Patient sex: M
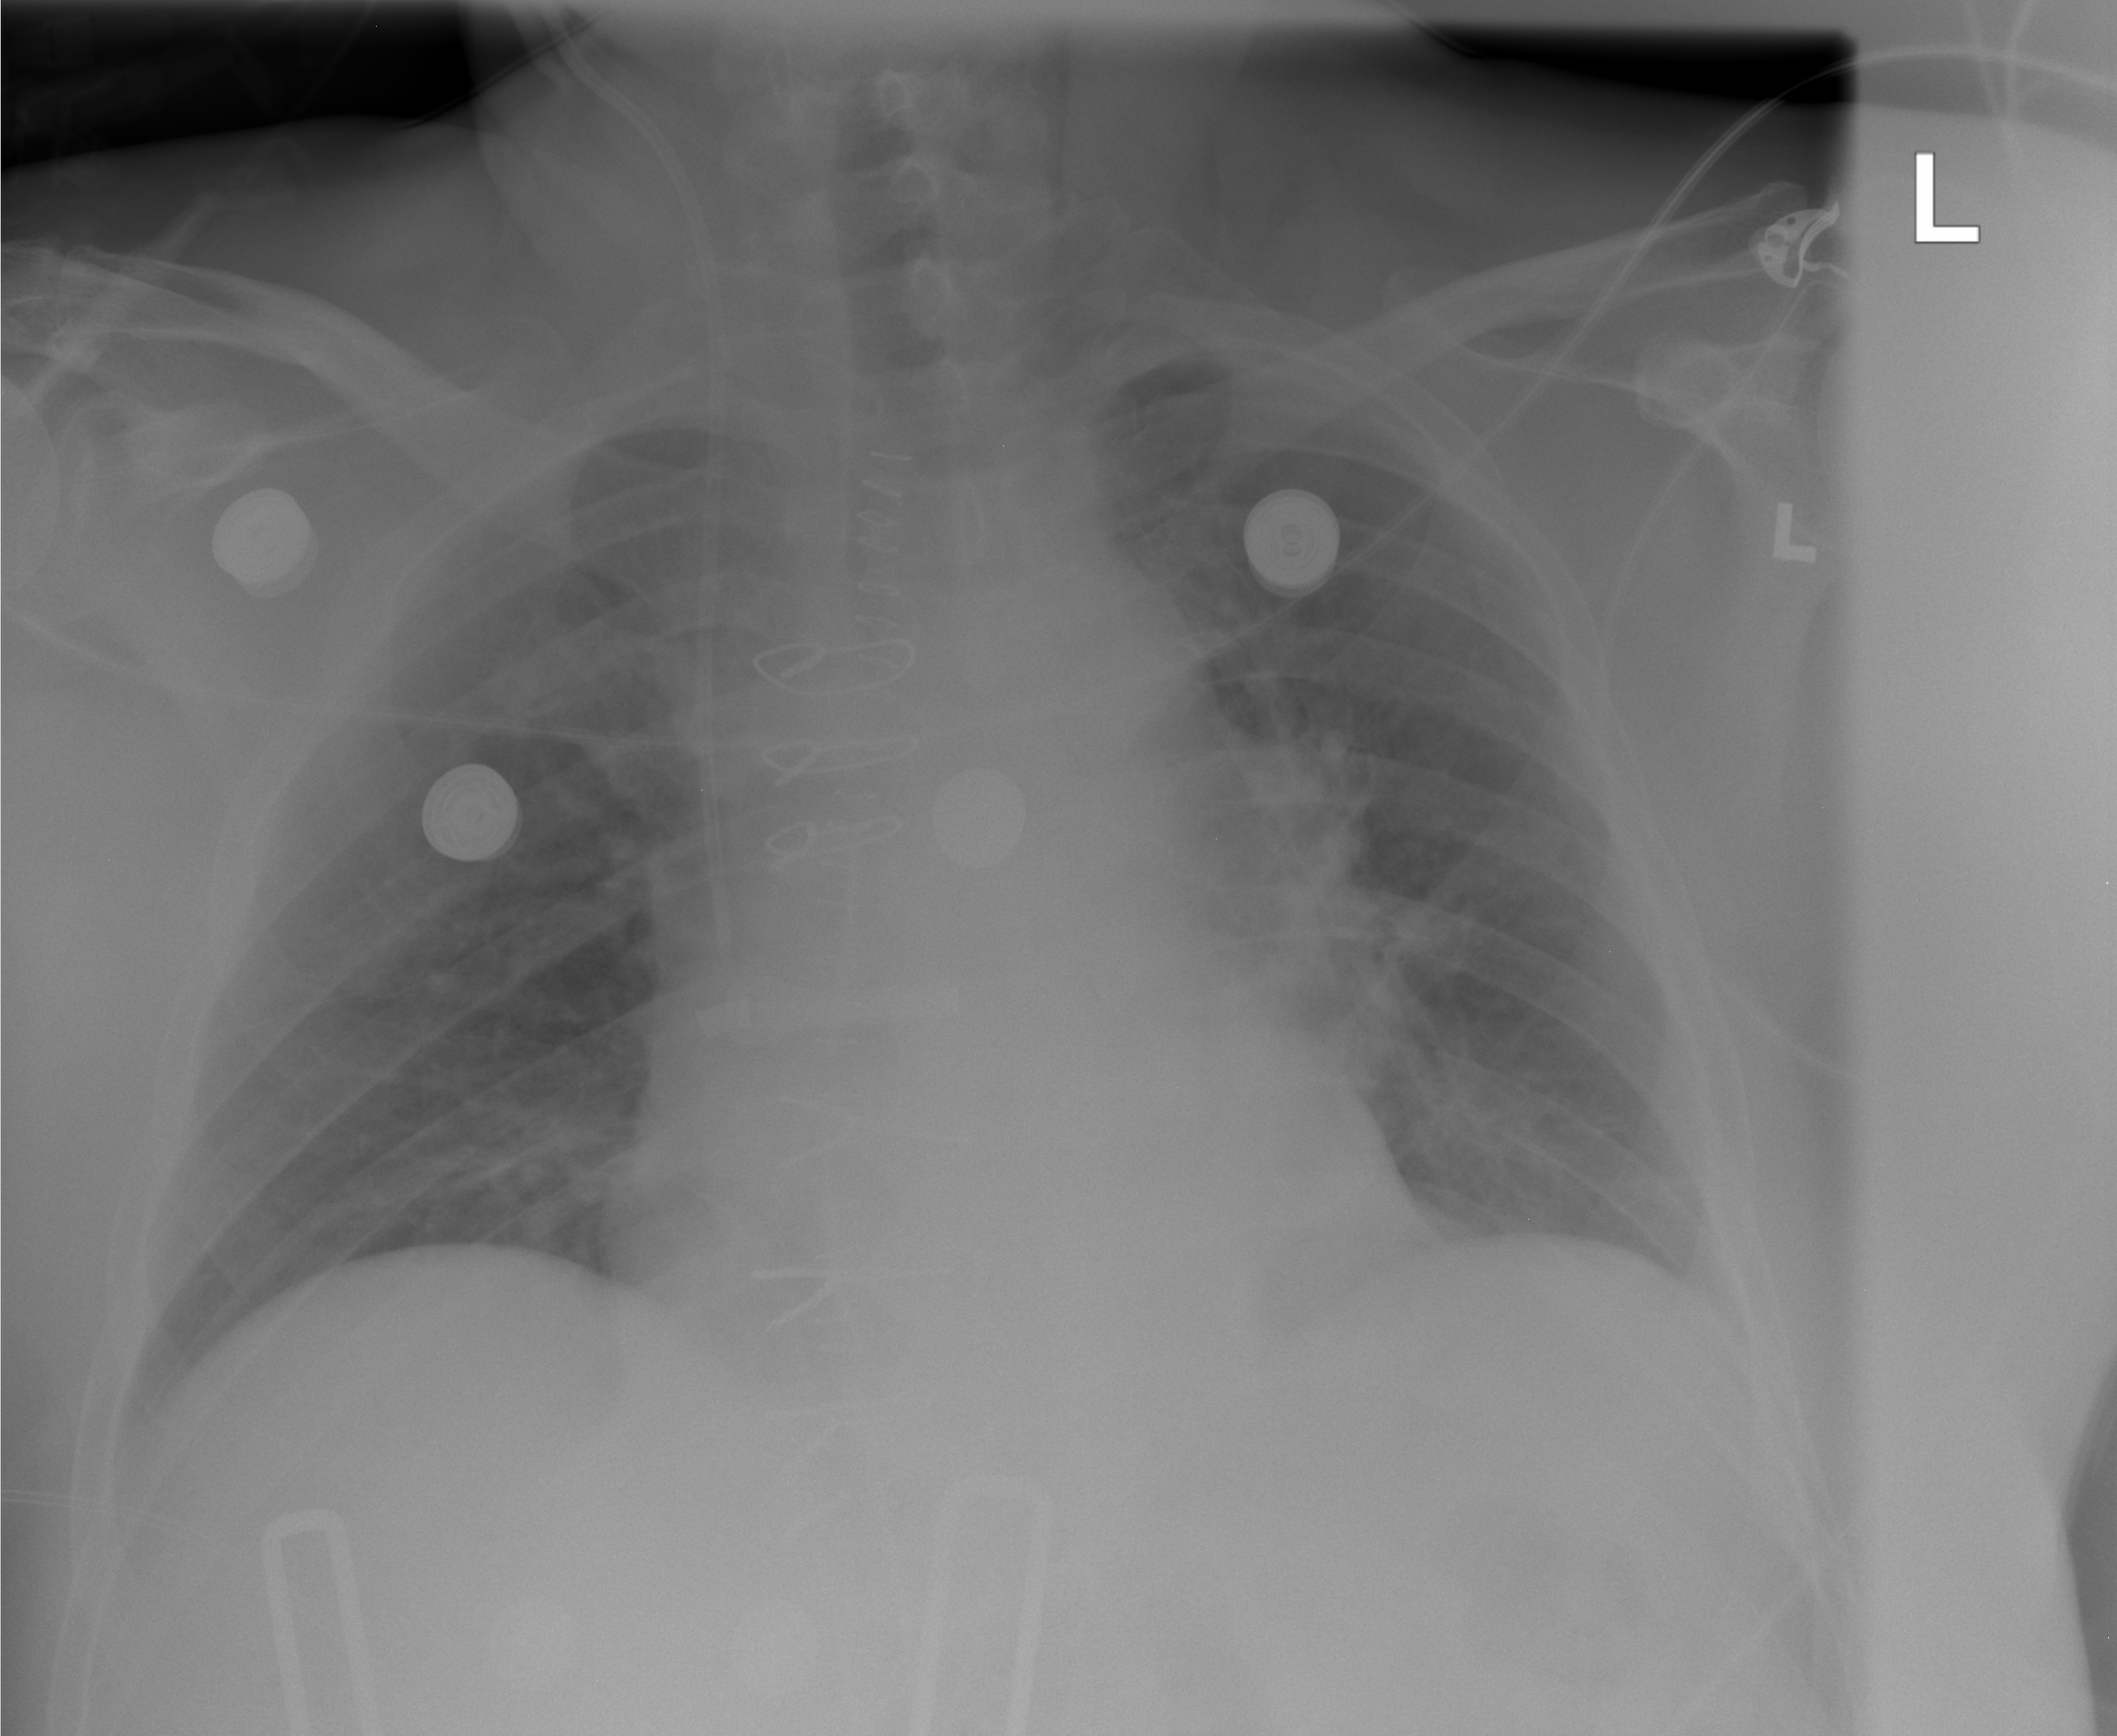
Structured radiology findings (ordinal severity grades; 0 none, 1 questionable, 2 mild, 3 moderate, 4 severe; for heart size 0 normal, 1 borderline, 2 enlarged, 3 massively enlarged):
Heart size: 0
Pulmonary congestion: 0
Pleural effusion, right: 0
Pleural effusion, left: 0
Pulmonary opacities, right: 0
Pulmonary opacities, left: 0
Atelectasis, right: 0
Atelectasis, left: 0